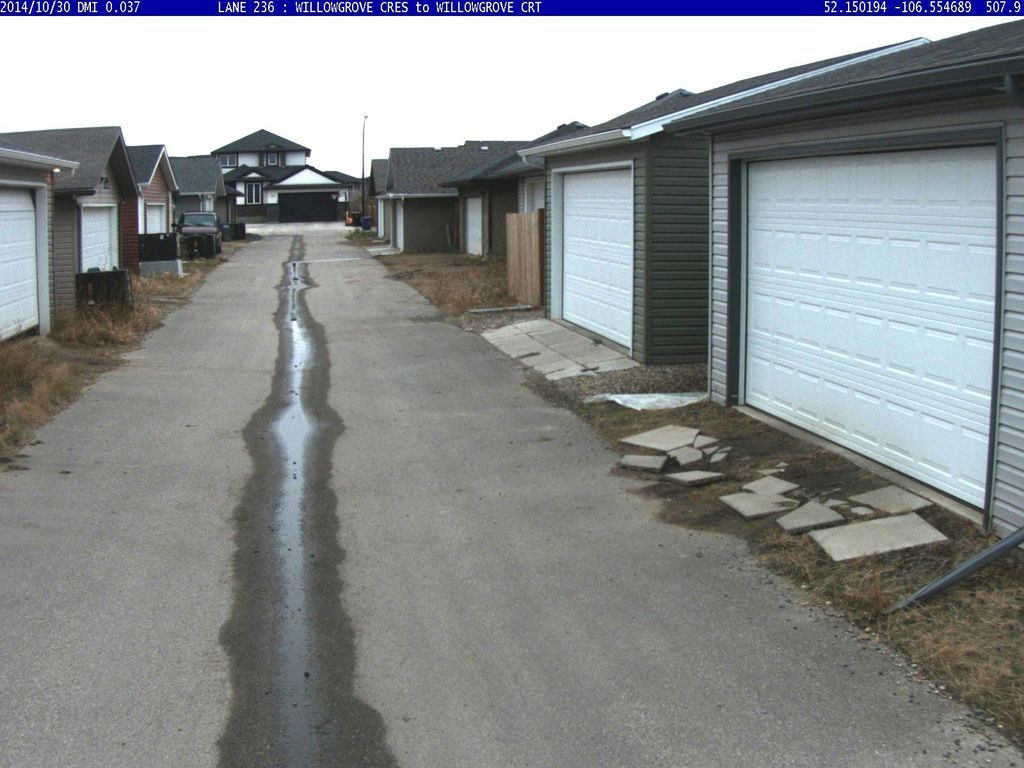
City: saskatoon